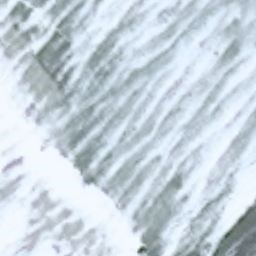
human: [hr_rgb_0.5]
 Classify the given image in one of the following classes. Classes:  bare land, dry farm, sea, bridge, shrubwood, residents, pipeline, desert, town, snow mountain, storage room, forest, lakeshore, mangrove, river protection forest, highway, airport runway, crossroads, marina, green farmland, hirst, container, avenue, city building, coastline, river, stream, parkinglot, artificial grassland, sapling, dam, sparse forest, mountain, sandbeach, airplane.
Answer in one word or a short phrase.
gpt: snow mountain